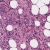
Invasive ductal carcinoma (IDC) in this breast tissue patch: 1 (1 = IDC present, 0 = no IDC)